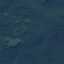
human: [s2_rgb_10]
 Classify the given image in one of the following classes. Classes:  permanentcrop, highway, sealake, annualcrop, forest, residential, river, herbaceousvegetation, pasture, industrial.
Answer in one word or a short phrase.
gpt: Forest